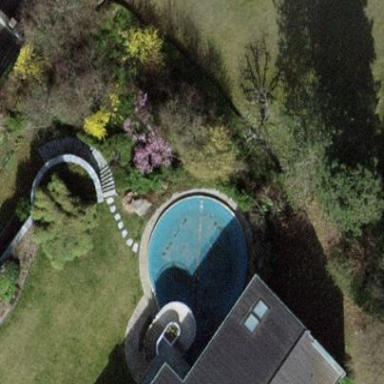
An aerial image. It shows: Swimming pool located in leisure land.